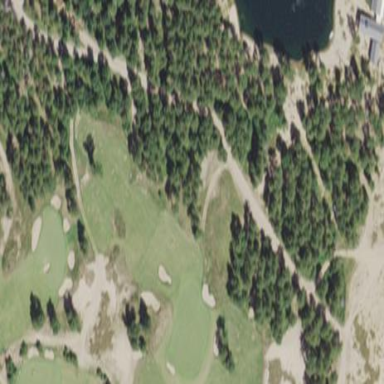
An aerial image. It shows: Rough grassy area used for golf.